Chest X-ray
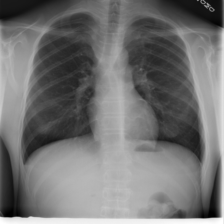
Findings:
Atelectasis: negative
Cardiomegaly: negative
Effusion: negative
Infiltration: negative
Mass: negative
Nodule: negative
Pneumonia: negative
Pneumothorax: negative
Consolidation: negative
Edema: negative
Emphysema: negative
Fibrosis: negative
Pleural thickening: negative
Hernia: negative